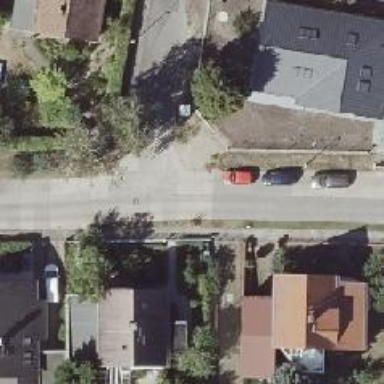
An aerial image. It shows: Concrete residential road with sidewalk on the left.